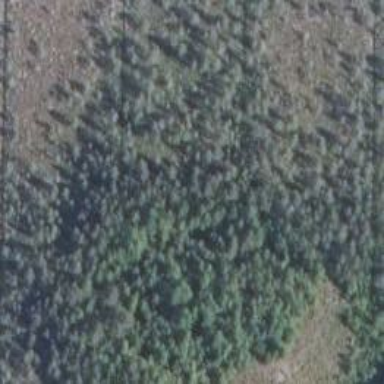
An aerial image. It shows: Woodland consisting mainly of needle-leaved trees.